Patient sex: M
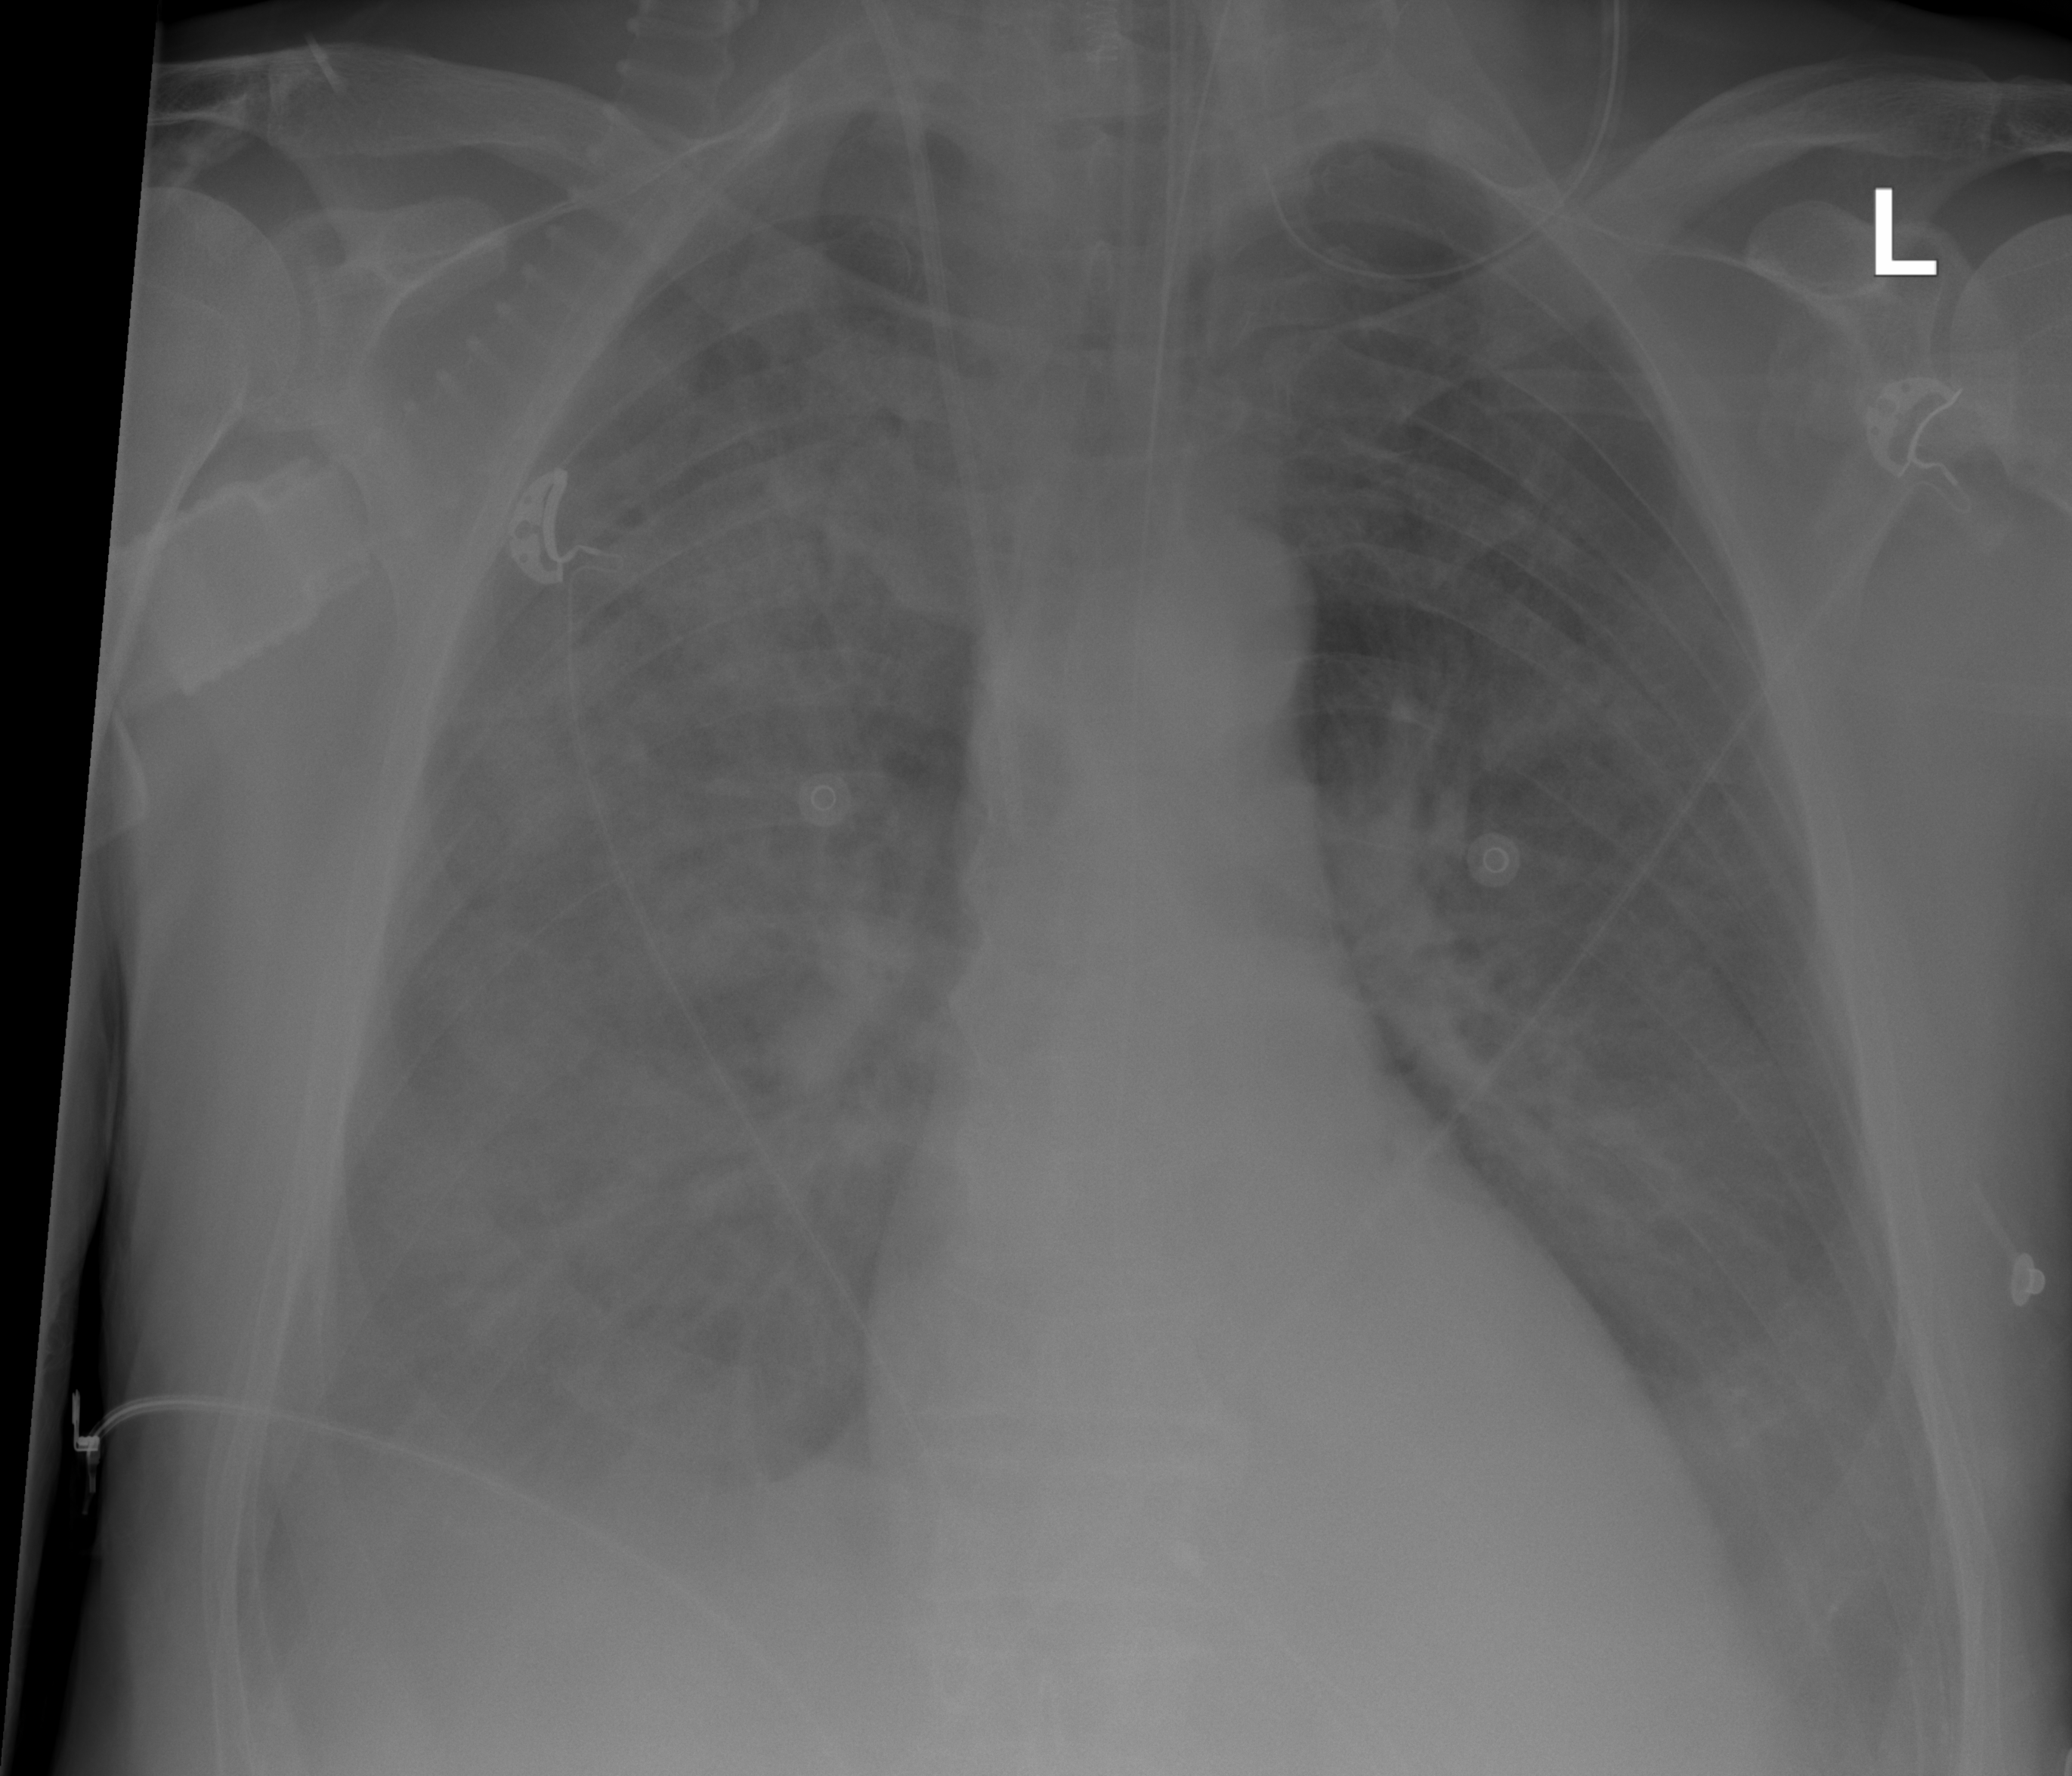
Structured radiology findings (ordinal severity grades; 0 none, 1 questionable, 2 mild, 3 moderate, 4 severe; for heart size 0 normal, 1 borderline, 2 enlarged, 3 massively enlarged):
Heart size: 0
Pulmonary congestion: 0
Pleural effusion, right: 2
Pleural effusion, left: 1
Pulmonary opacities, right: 4
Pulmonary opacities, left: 3
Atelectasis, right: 0
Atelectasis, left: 2